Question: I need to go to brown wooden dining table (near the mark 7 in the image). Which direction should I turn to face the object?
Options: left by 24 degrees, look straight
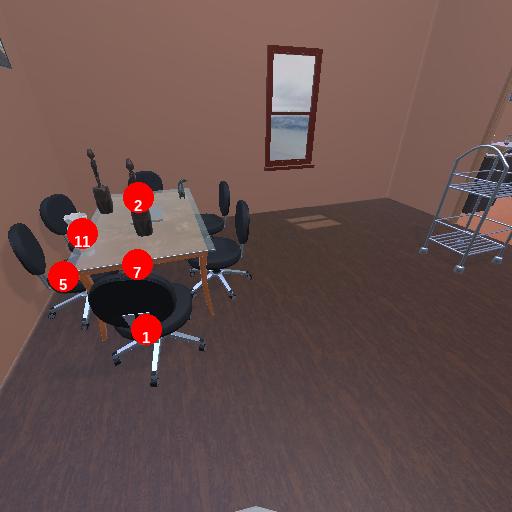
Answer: left by 24 degrees